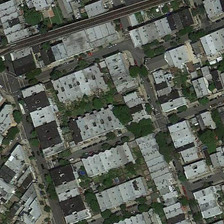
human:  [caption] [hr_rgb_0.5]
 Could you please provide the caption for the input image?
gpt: many buildings and green trees are in a dense residential area .

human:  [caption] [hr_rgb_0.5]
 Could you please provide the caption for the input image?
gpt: many buildings and green trees are in a dense residential area .

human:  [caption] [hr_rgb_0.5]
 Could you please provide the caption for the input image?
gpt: many buildings and green trees are in a dense residential area .

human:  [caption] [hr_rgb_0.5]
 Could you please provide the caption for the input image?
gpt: many buildings and green trees are in a dense residential area .

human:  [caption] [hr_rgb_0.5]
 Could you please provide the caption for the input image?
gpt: many buildings and green trees are in a dense residential area .